高一 · 计数
为研究语文成绩和英语成绩之间是否具有线性相关关系, 统计两科成绩得到如图所示的散点图(两坐标轴单位长度相同), 用回归直线 $\hat{y}=\hat{b} x+\hat{a}$ 近似地刻画其相关关系，根据图形，以下结论最有可能成立的是（）

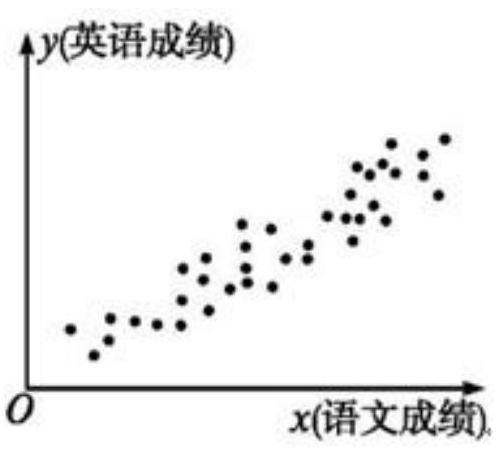
A. 线性相关关系较强, $\hat{b}$ 的值为 325

B. 线性相关关系较强, $\hat{b}$ 的值为 083

C. 线性相关关系较强, $\hat{b}$ 的值为 ${ }^{-087}$

D. 线性相关关系太弱, 无研究价值
答案: B
解析: 题图中的相关的点均集中在某条直线的附近，所以线性相关性较强，且该直线的斜率小于 1 ,结合各选项知，选 B.